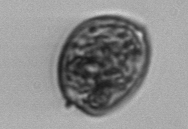
Label: Prorocentrum